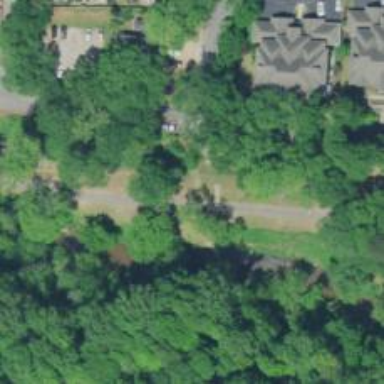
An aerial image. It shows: Footway road with embankment.